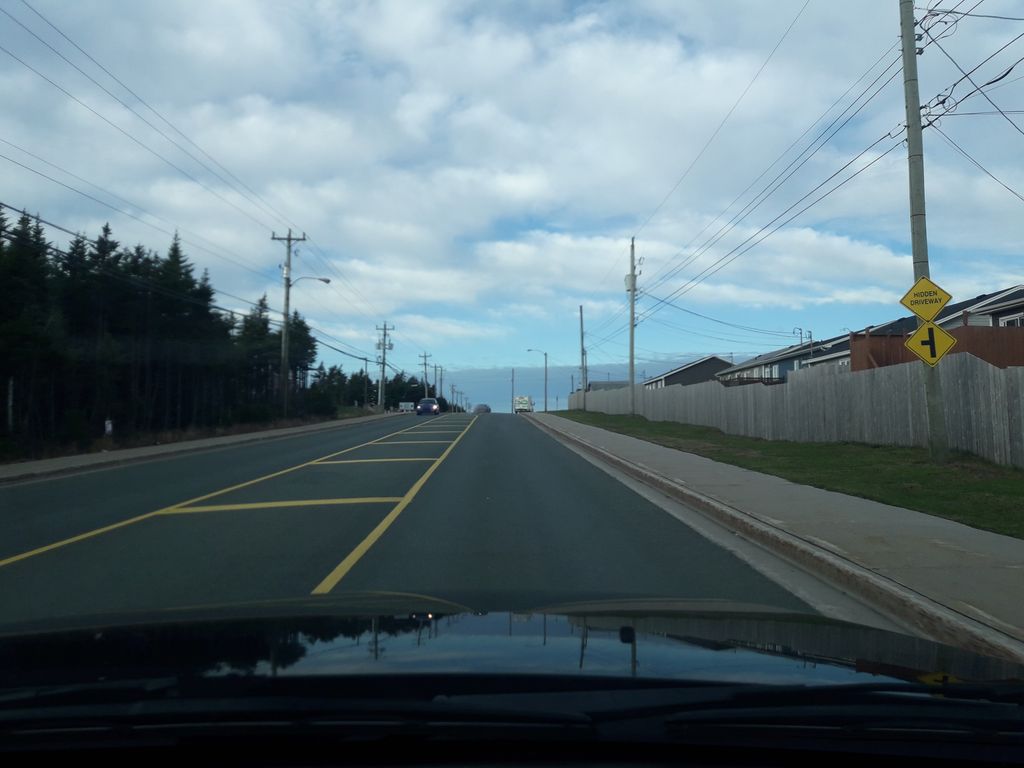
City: st_johns